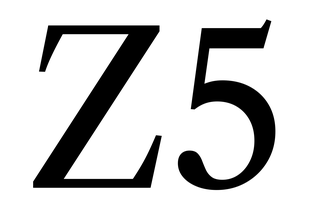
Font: LibreCaslonText_Regular